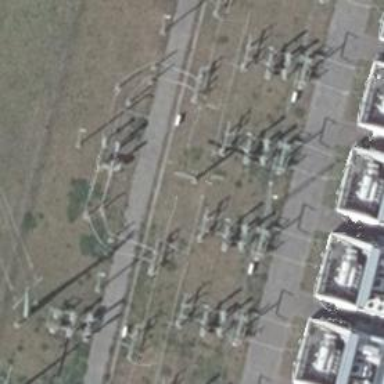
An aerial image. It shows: Busbar power line.